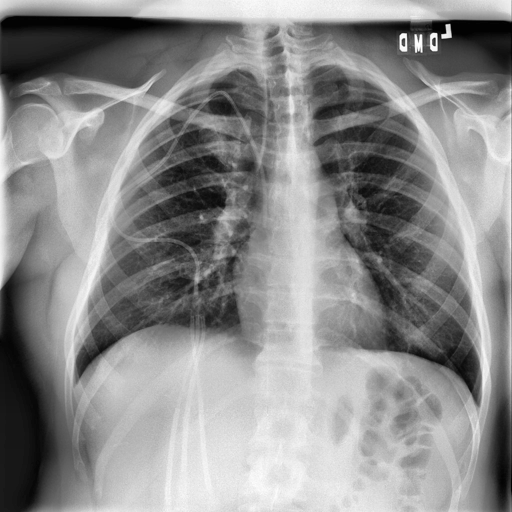
Finding: NORMAL